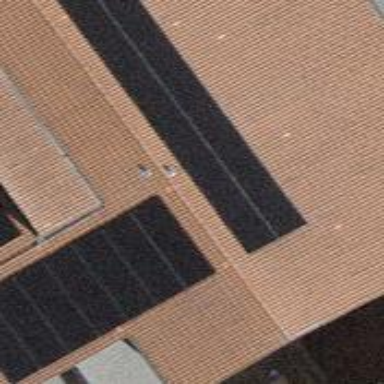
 consisting of solar photovoltaic panels."